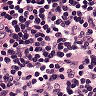
Metastatic tissue present: no